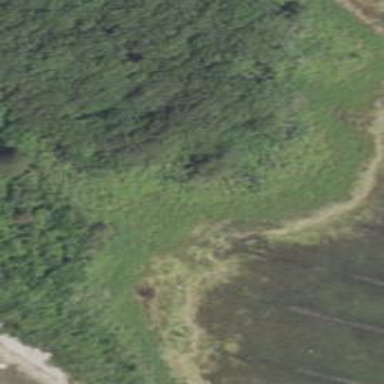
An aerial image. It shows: Wetland area characterized by wet meadow.